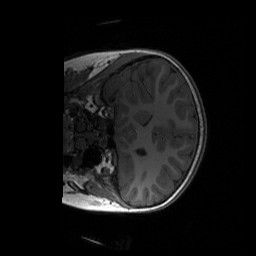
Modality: T1w
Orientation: coronal
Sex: female
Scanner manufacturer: siemens
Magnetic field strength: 3 T
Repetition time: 1.9 s
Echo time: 0.00243 s